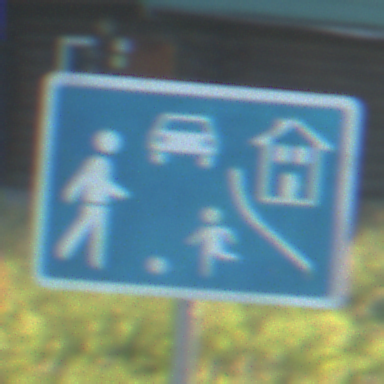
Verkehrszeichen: BeginnVerkehrsberuhigterBereich
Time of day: MorningAfternoon
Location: Outdoor (Nature)
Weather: Clear
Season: NotSpecified
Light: Natural